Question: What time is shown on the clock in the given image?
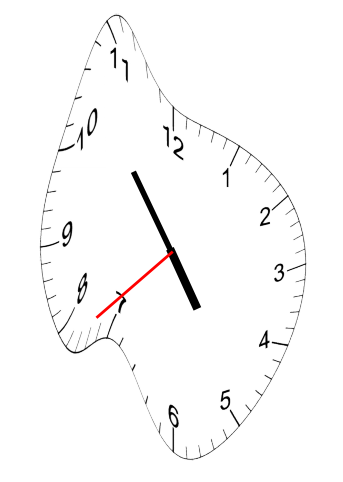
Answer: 04:53:38